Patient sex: M
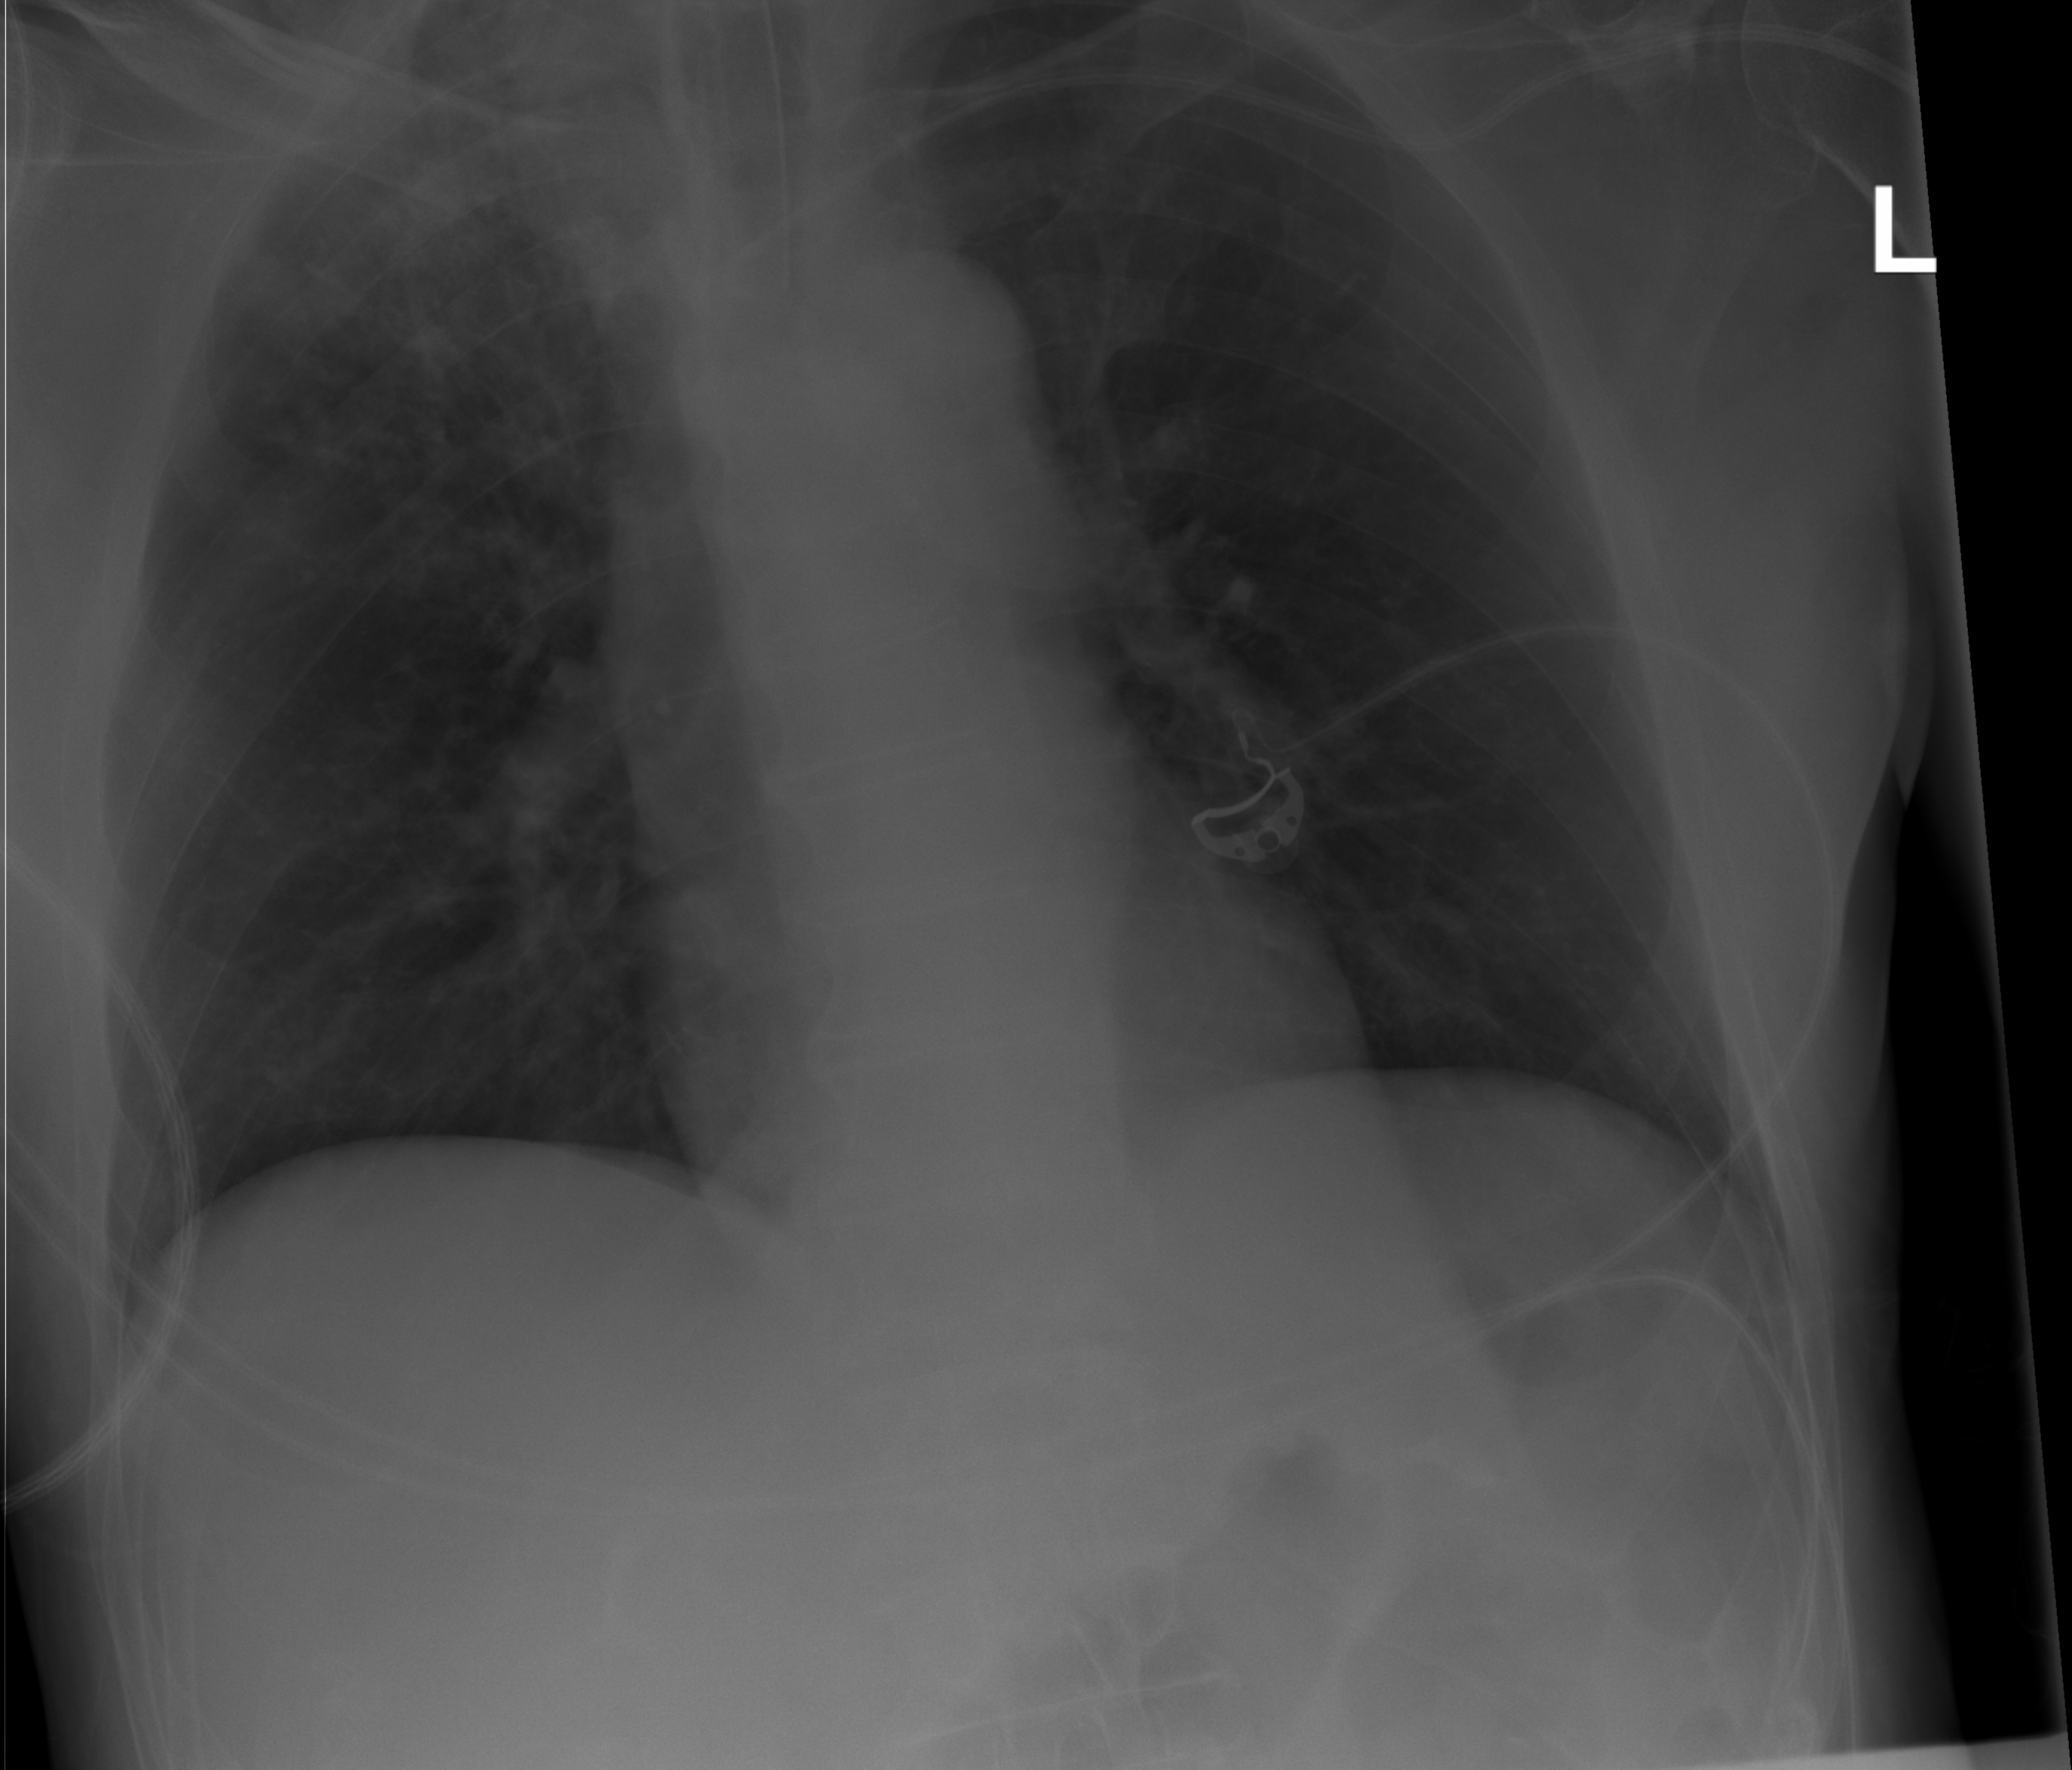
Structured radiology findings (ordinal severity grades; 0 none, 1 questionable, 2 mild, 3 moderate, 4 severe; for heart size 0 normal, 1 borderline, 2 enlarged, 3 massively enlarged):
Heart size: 0
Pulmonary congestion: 0
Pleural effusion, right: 0
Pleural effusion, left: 0
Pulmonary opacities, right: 3
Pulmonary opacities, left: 0
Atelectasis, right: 0
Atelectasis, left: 0